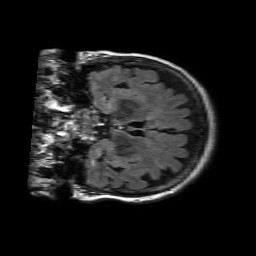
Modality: FLAIR
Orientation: coronal
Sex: female
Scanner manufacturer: philips
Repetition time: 11 s
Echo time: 0.125 s